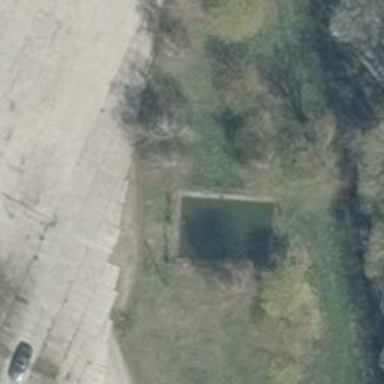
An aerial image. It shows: Emergency fire water pond.